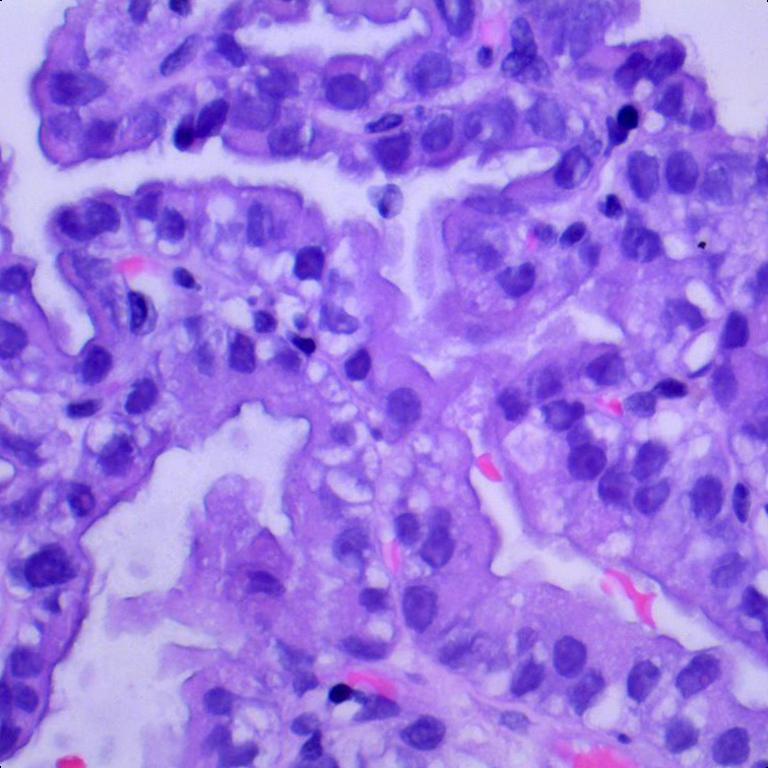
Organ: lung
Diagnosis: adenocarcinomas